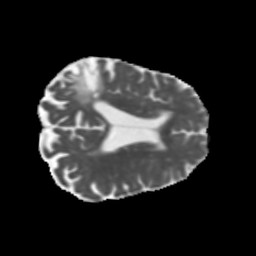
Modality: MD
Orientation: axial
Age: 73
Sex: female
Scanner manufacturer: siemens
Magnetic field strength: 3 T
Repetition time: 5.47 s
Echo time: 0.0854 s